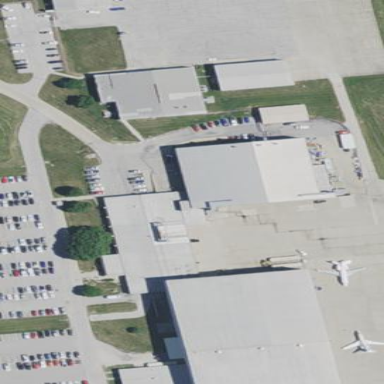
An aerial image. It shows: Building designed as airport hangar.